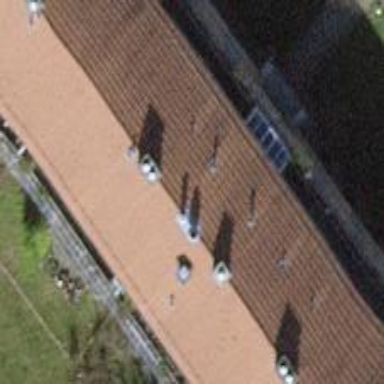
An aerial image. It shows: Building with tile roof.